Aerial crown-view tile of a tropical tree (Barro Colorado Island, Panama), acquired 20241112:
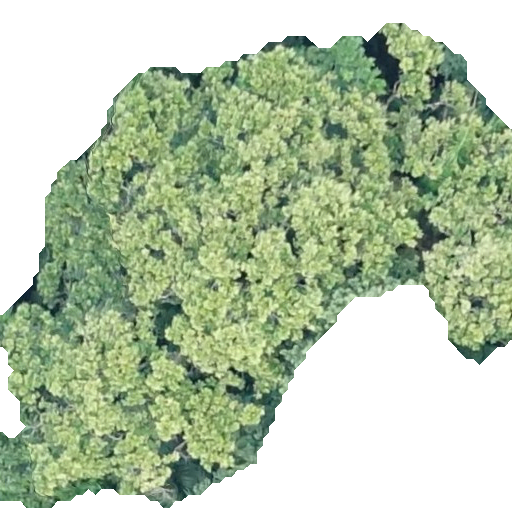
Species: Anacardium excelsum
GBIF accepted scientific name: Anacardium excelsum
Crown area: 267.646 m²